Current action and preconditions to check: path_clear

Your task: For each precondition in the list above, predict whether it will hold at this action.

Consider the current scene as observed from the mobile robot's camera, and analyze the predicted future states of all dynamic agents (e.g., people, animals, vehicles, or any moving entities) within the NEXT SECOND.

IMPORTANT: Only answer "very likely" if you are absolutely certain—based on strong, clear evidence—that a dynamic agent will violate the precondition in the predicted future state. Do NOT answer "very likely" for unlikely, ambiguous, or low-probability risks.

Ask yourself for each precondition: Is there a high probability, with clear and convincing evidence, that the predicted future states of any dynamic agent will interfere with the predicted future state of the currently executing action within the NEXT SECOND, causing that precondition to fail?

Assess the risk level based on these predictions. Use "likely" or "very likely" if motions create a clear risk of interference.

Use "neutral" or "improbable" if agents are nearby but their predicted paths are clearly diverging or non-conflicting.

Failure Risk Categories: "very improbable", "improbable", "neutral", "likely", "very likely"

Answer Format: Output ONLY the probability_of_failure value from these categories: "very improbable", "improbable", "neutral", "likely", "very likely"

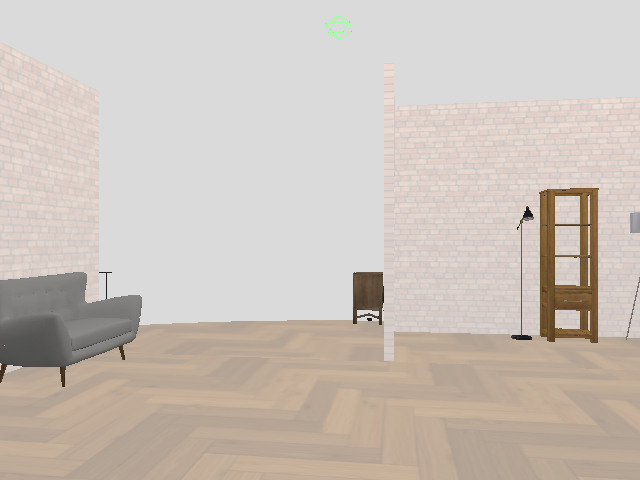

Answer: very improbable